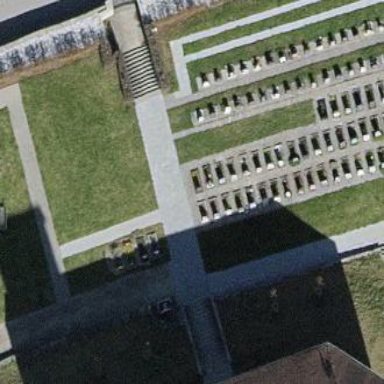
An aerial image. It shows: Cemetery.